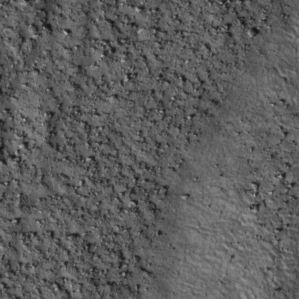
Label: non_frost